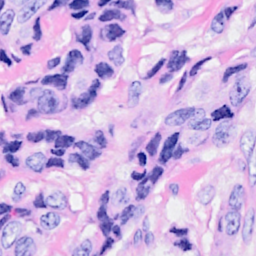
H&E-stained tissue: Breast